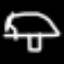
Label: mushroom